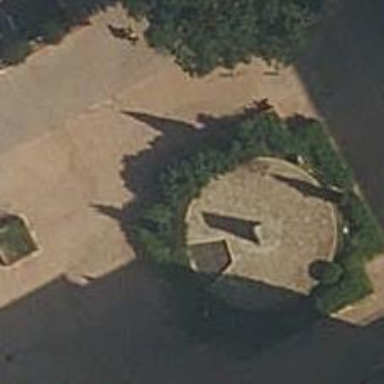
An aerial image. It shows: Memorial obelisk with historical significance.